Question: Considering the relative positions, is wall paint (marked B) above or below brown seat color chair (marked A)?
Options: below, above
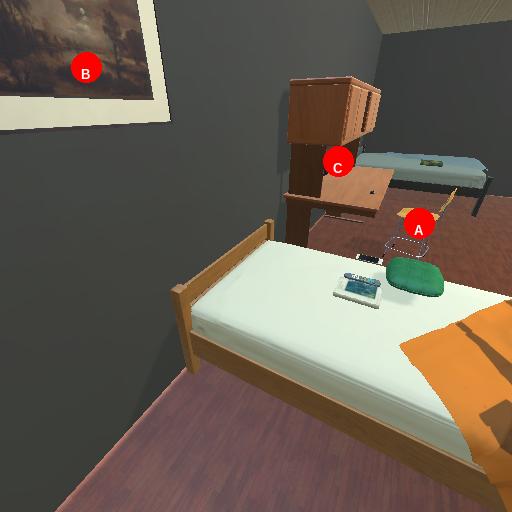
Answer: below